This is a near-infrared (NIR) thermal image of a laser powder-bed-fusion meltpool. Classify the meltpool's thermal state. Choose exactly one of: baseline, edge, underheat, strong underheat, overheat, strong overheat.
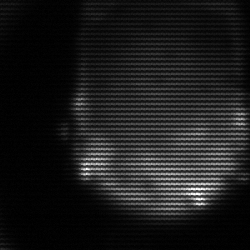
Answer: edge